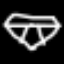
Label: diamond